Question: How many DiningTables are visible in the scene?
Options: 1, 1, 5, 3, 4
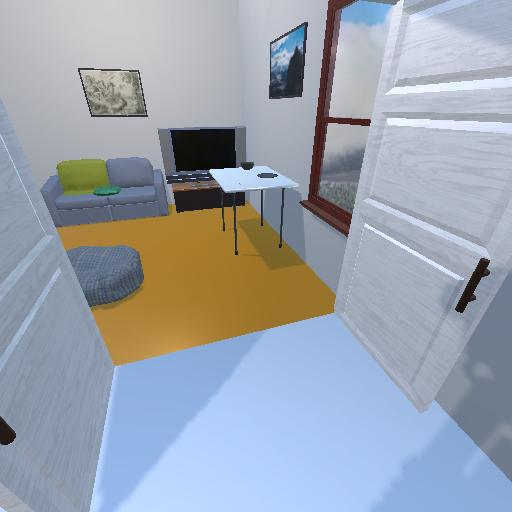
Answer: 1